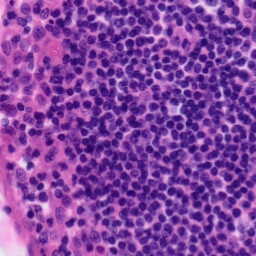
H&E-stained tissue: Tonsil